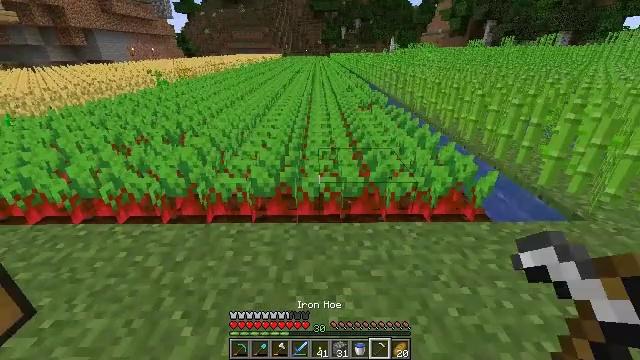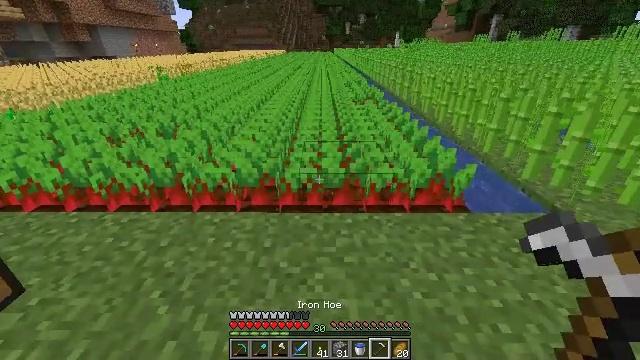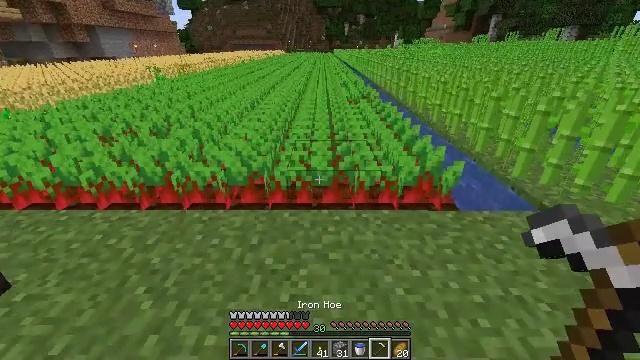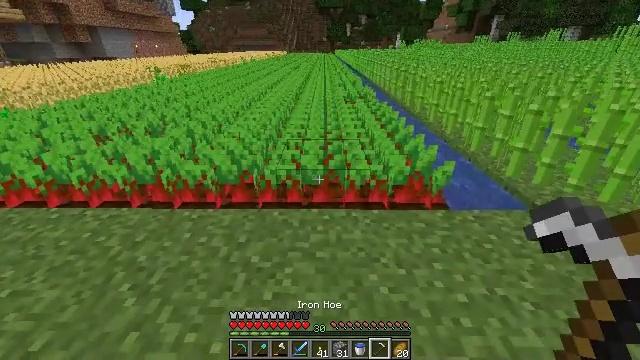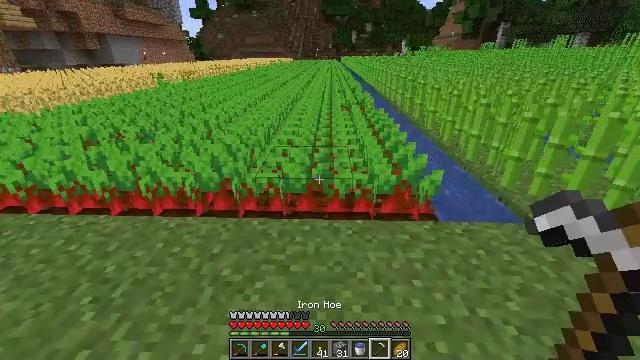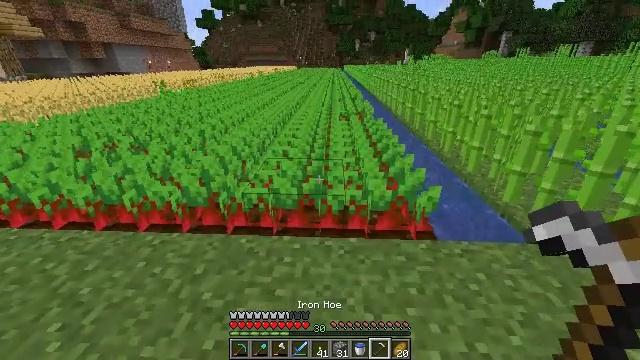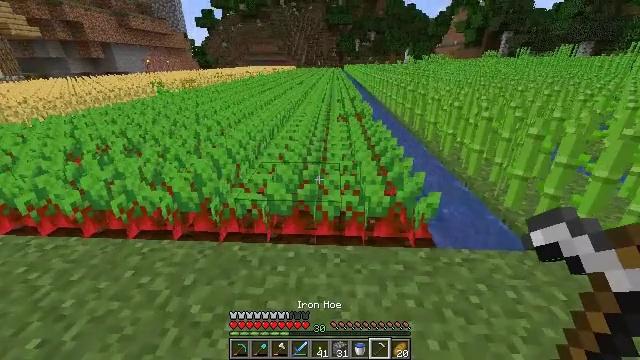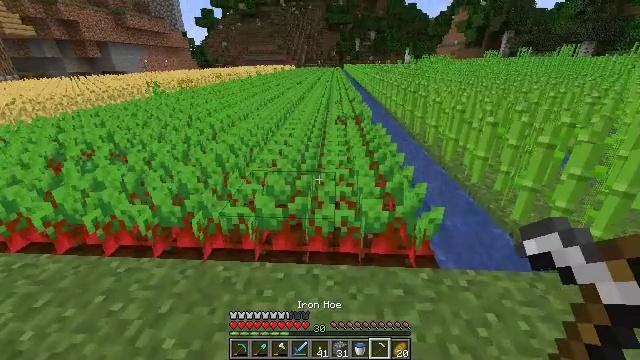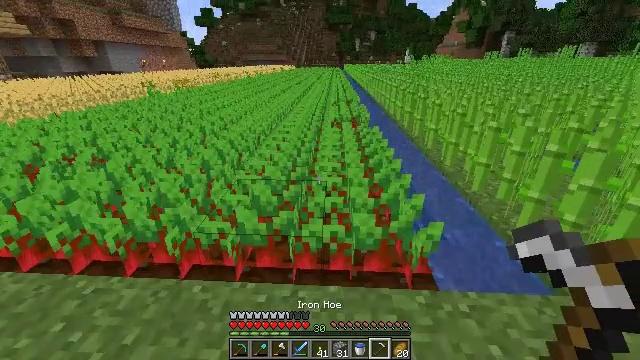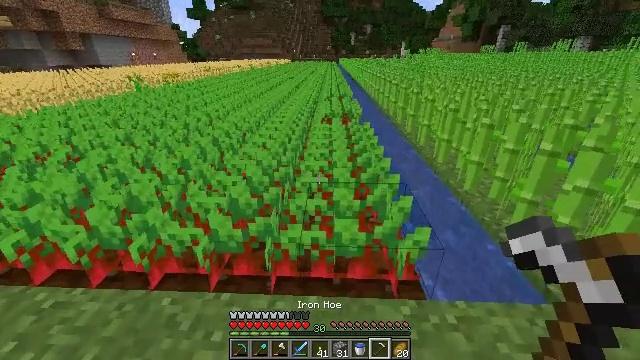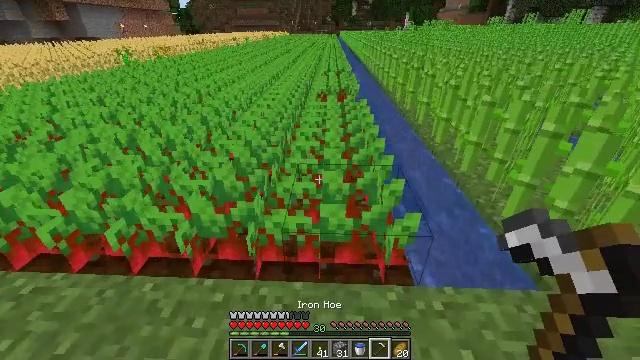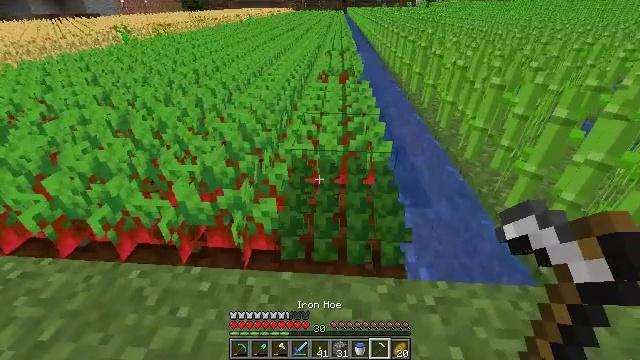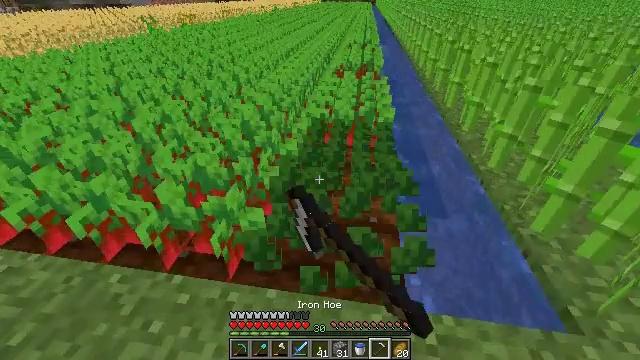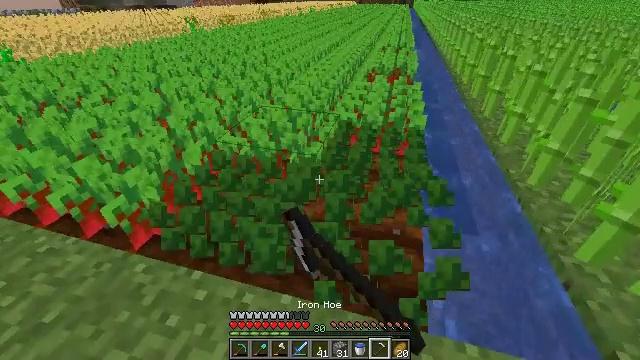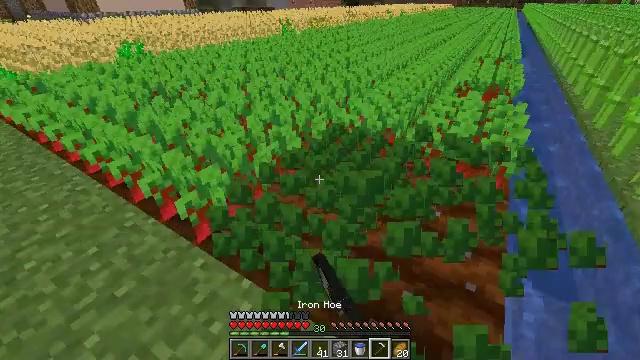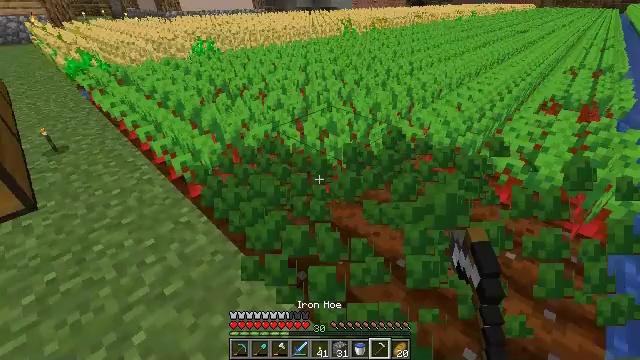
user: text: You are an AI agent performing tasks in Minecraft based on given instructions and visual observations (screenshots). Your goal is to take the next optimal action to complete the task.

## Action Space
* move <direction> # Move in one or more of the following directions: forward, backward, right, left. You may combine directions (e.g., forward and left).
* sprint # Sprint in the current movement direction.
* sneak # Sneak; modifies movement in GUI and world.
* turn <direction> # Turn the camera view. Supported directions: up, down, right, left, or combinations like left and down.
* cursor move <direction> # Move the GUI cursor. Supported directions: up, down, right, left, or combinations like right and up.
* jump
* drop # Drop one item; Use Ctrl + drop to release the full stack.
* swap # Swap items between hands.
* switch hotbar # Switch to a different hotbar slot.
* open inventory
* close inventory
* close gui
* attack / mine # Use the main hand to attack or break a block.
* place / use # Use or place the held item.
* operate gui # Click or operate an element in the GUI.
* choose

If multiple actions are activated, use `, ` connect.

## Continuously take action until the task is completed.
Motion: motion action
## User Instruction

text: Mine beetroots from the garden.
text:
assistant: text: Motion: move right, turn left
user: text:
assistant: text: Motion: move right
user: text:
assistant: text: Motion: move forward and move right
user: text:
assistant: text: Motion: move forward and move right, turn left and up
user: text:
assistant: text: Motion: move forward, turn up
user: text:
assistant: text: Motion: move forward
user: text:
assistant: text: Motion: move forward
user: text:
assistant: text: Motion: move forward and move right
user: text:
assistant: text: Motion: move forward and move right, turn down
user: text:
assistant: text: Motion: move forward and move right, turn down
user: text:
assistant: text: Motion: move forward and move right, turn left and down, attack / mine
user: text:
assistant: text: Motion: move forward and move right, turn left and down, attack / mine
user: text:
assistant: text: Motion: move forward and move left, turn left, attack / mine
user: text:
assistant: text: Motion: move forward and move left, turn left, attack / mine
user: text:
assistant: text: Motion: move forward and move left, turn left, attack / mine
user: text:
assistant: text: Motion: move forward and move left, turn left, attack / mine
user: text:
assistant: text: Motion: move forward and move left, turn right, attack / mine
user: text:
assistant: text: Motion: move forward and move right, turn right and up, attack / mine
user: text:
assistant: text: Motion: move forward and move right, turn right and up, attack / mine
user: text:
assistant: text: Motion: move forward and move right, turn right and up, attack / mine
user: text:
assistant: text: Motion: move forward and move right, turn right, attack / mine
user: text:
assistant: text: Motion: move forward and move right, attack / mine
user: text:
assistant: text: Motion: move forward and move right, attack / mine
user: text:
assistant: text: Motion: move forward and move right, turn left, attack / mine
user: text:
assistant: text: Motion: move forward and move left, turn left, attack / mine
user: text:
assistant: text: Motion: move forward and move left, turn left, attack / mine
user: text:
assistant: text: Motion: move forward and move left, turn left, attack / mine
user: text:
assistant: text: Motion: move forward and move left, attack / mine
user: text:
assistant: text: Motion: move forward and move left, turn right, attack / mine
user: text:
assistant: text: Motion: move forward and move right, turn right, attack / mine